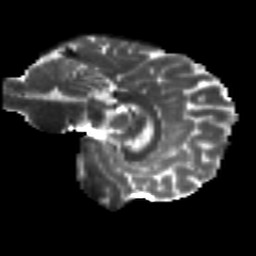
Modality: T2w
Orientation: sagittal
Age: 20
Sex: male
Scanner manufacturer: siemens
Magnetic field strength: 3 T
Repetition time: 8.8 s
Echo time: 0.085 s